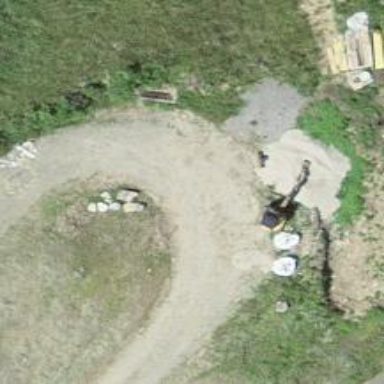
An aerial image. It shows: Unpaved driveway designed for service vehicles.